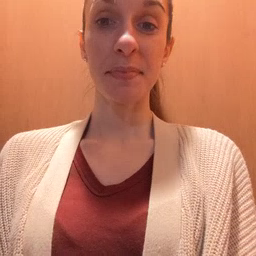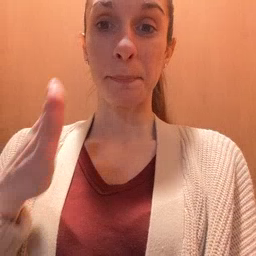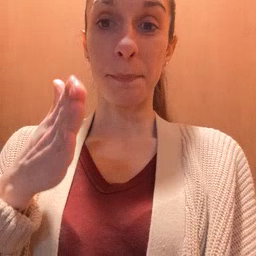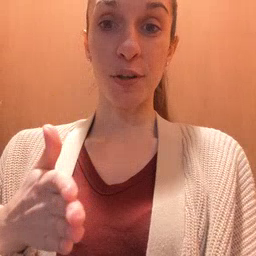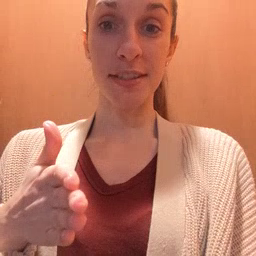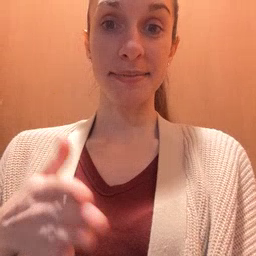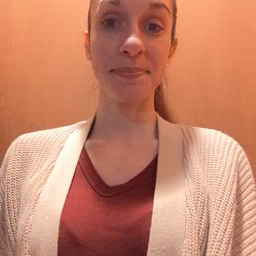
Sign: person